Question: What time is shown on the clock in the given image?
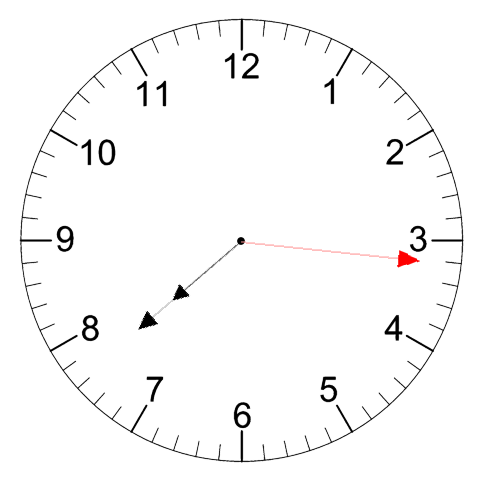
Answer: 07:38:16